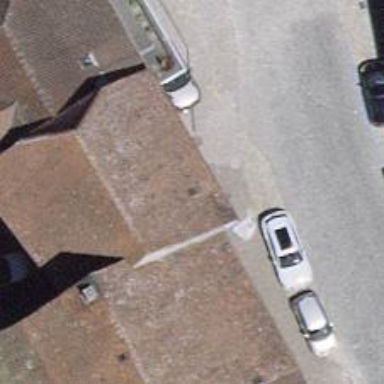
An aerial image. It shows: Car shop.